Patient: sex M, age 42
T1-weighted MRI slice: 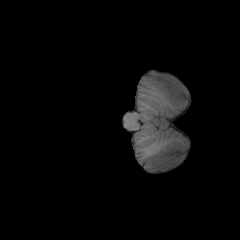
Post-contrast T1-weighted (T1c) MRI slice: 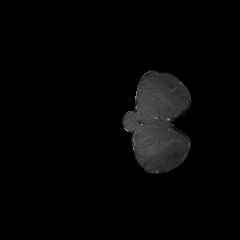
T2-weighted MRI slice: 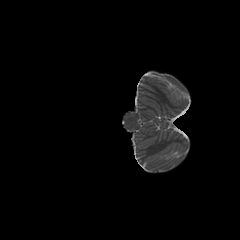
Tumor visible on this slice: no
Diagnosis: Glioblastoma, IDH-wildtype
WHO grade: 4